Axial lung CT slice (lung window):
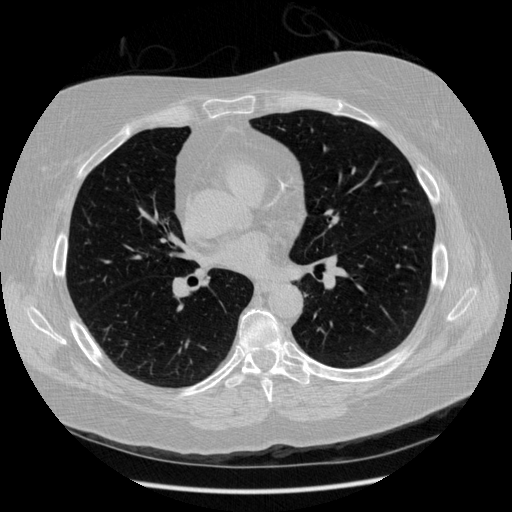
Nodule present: no